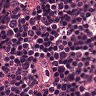
Metastatic tissue present: no